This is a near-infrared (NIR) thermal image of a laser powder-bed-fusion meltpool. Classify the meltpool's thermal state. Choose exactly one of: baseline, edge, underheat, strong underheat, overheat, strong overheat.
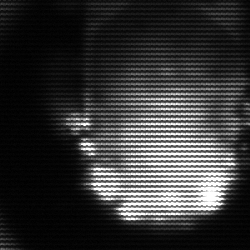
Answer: baseline